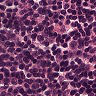
Metastatic tissue present: no